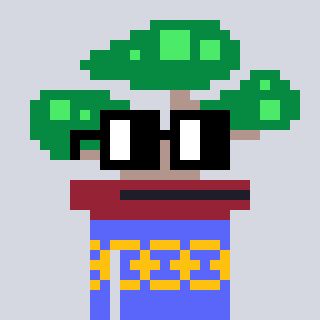
a pixel art character with square black glasses, a bonsai-shaped head and a purple-colored body on a cool background